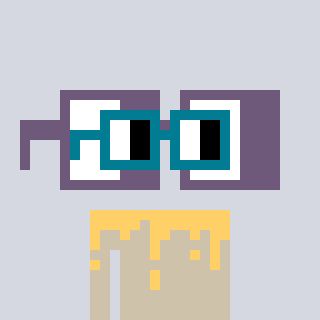
a pixel art character with square dark green glasses, a glasses-shaped head and a bege-colored body on a cool background